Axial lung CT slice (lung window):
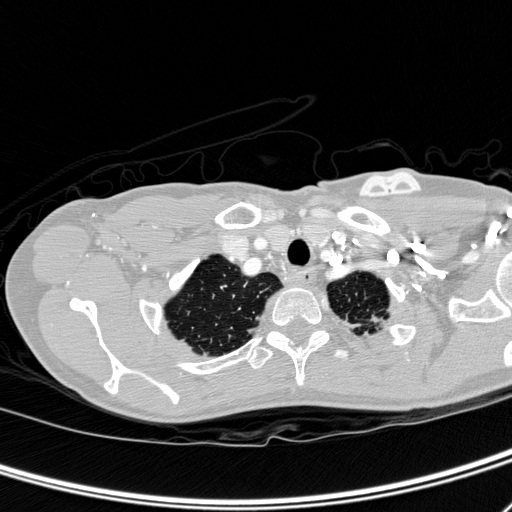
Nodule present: no